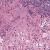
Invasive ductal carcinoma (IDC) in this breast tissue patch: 1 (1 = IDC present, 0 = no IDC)